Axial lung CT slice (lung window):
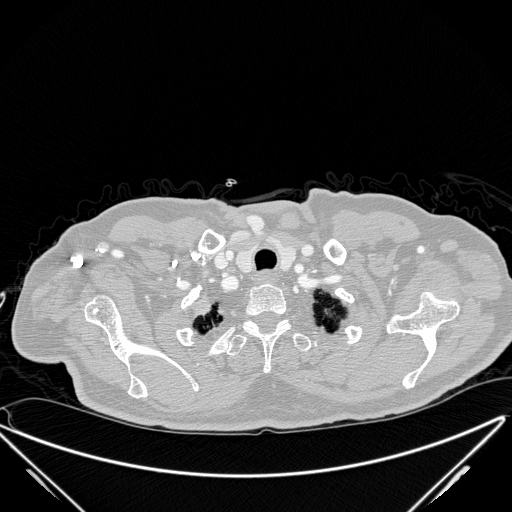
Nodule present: no